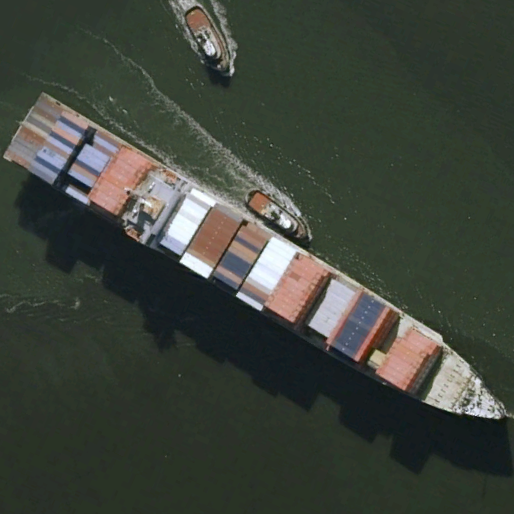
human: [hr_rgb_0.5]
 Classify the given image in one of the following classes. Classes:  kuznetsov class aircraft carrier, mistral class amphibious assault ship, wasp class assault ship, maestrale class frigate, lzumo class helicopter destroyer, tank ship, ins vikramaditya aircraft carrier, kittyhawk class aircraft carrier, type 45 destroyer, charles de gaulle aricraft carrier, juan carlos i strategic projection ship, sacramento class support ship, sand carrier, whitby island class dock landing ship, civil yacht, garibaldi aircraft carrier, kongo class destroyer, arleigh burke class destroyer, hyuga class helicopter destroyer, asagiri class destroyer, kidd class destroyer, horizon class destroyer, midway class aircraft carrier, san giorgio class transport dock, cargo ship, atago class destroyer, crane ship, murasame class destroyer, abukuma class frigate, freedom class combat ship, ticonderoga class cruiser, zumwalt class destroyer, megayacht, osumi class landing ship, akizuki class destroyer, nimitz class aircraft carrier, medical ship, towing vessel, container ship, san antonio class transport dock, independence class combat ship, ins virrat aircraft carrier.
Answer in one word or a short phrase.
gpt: Container ship